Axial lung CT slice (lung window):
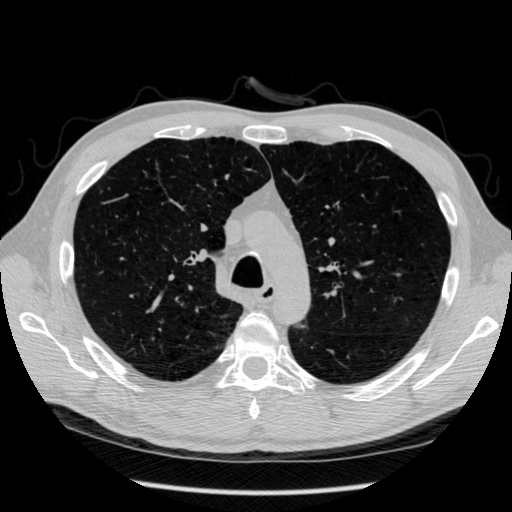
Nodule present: no